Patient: sex M, age 58
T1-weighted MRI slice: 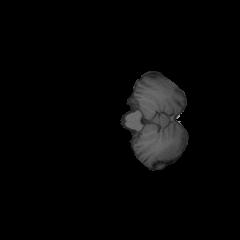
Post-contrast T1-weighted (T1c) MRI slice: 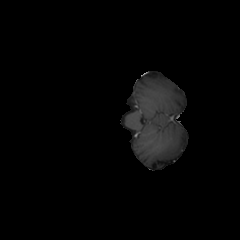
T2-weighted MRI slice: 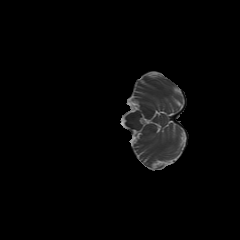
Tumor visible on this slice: no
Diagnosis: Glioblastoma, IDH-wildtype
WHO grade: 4